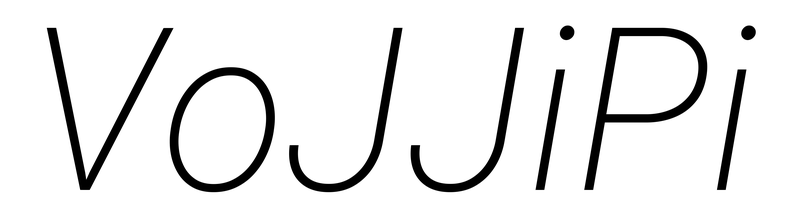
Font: Roboto-Italic_ExtraLight_Italic